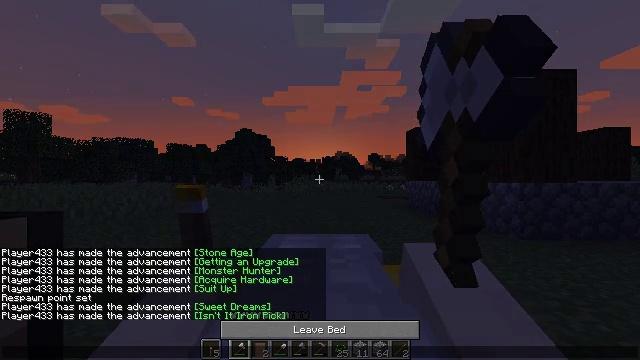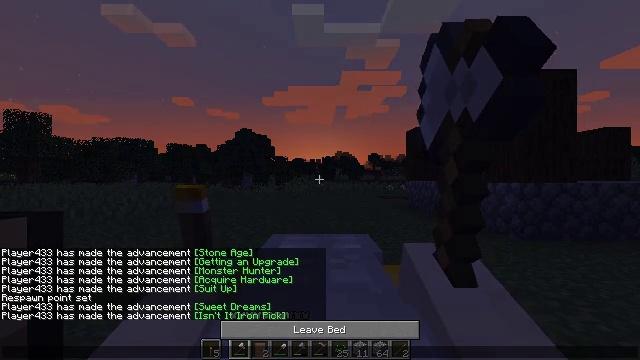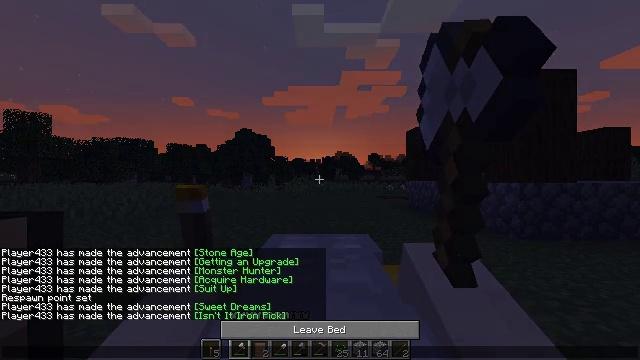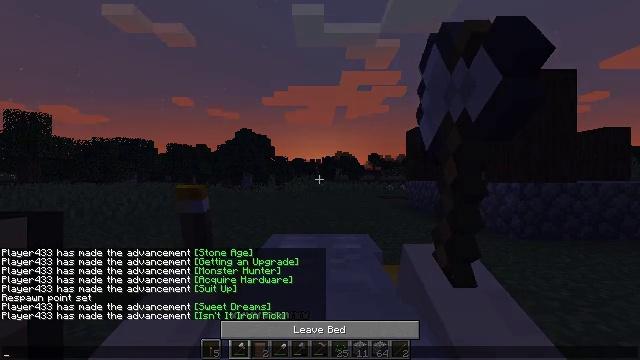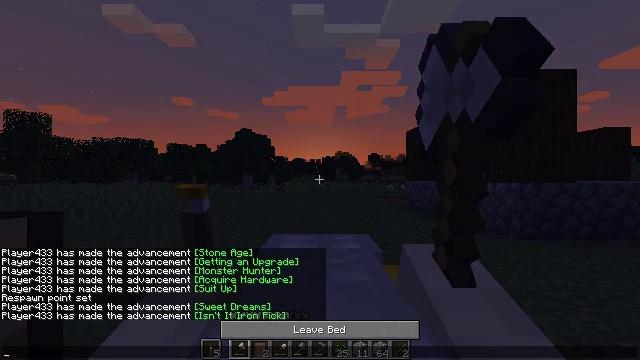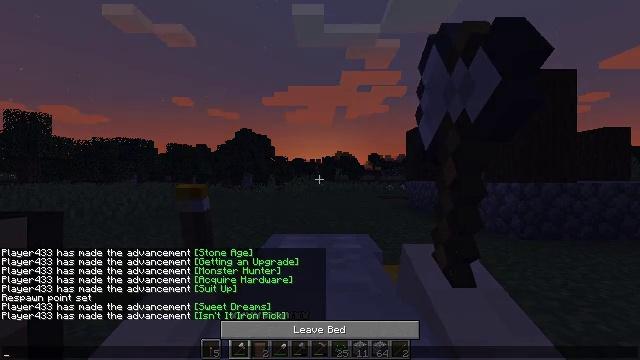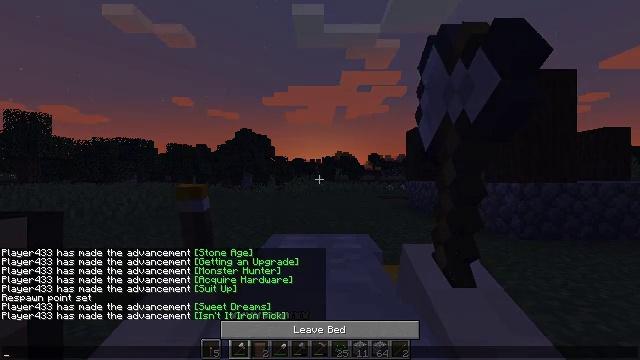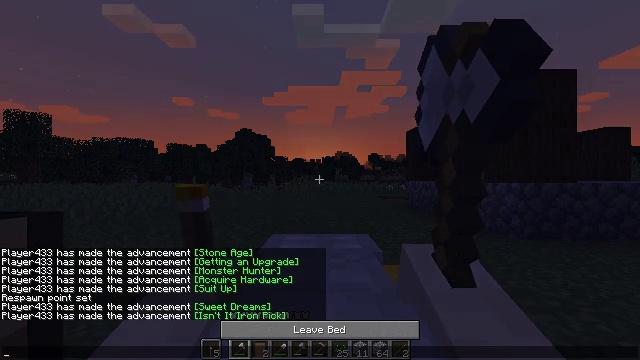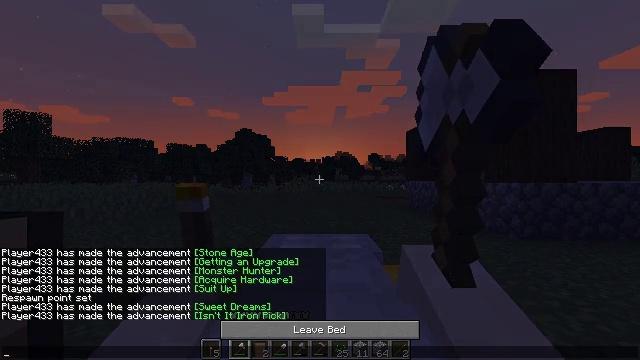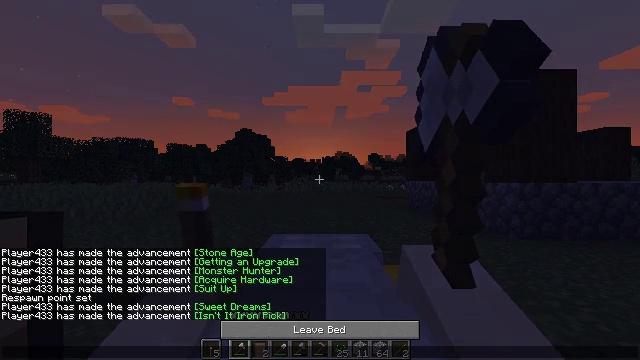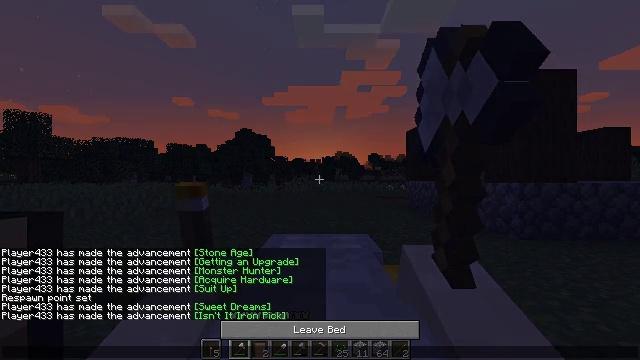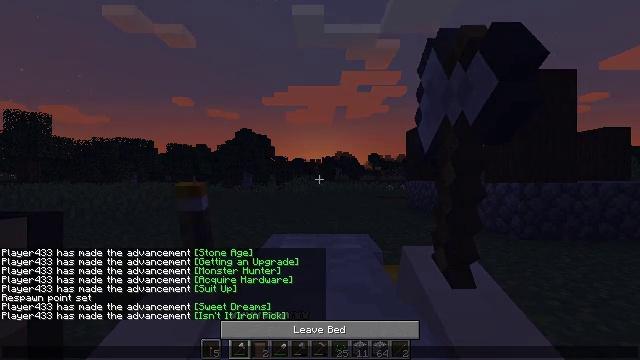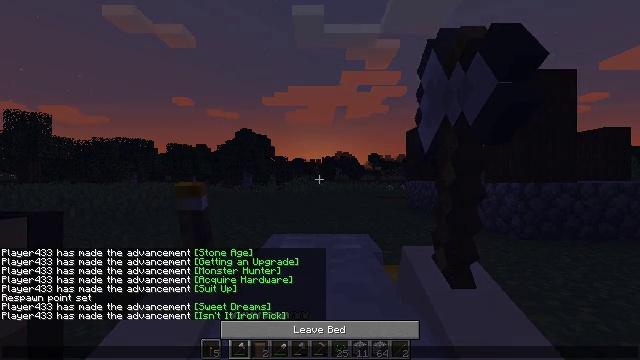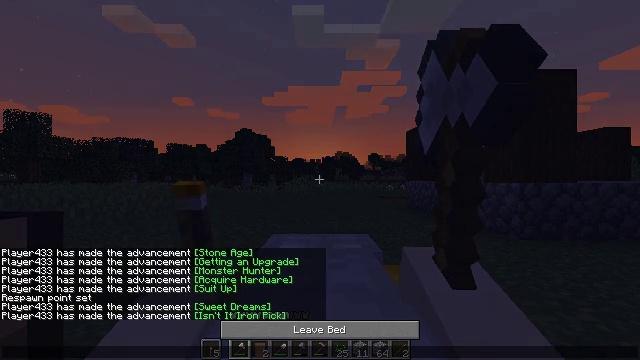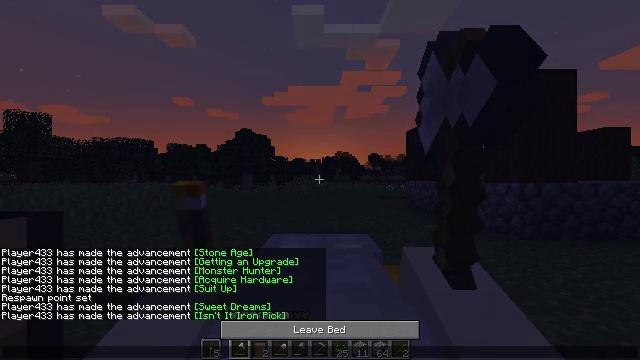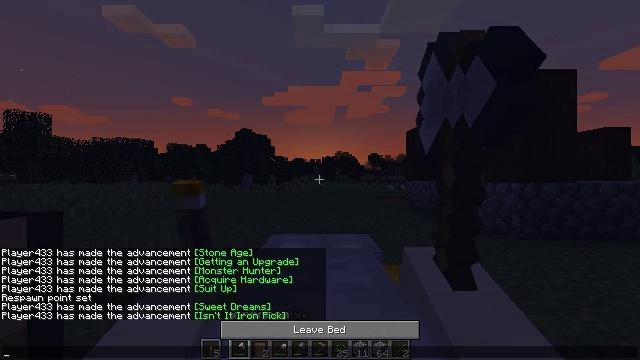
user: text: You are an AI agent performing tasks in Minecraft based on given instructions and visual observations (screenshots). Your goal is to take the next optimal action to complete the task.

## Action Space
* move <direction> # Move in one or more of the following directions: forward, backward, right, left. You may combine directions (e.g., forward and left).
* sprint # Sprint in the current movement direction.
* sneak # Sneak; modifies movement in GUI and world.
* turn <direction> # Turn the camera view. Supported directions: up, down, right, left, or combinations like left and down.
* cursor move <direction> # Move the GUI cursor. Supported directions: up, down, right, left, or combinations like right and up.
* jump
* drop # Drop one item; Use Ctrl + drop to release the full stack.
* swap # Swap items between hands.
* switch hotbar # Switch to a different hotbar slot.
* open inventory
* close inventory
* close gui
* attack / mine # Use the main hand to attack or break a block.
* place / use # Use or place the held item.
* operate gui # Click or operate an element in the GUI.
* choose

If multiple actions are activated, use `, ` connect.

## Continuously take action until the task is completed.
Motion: motion action
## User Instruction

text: Form an andesite slab out of andesite at the crafting table.
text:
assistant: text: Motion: no_op
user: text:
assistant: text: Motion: no_op
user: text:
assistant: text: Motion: no_op
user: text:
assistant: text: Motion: no_op
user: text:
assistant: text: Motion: no_op
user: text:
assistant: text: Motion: no_op
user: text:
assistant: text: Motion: no_op
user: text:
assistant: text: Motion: no_op
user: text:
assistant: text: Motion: no_op
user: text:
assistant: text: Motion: no_op
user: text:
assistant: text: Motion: no_op
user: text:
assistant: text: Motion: no_op
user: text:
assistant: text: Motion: no_op
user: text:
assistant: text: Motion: no_op
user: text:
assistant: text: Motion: no_op
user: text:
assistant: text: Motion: no_op
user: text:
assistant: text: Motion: no_op
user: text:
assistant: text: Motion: no_op
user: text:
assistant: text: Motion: no_op
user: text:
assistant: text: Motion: no_op
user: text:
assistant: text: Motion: no_op
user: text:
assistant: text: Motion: no_op
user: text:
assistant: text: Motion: no_op
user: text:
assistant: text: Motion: no_op
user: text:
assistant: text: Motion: no_op
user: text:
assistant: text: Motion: no_op
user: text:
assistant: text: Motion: no_op
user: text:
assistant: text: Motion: no_op
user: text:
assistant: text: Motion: no_op
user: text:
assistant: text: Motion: no_op